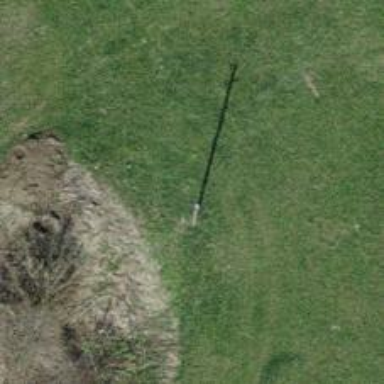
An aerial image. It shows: Power pole.